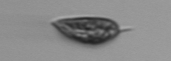
Label: Prorocentrum_triestinum